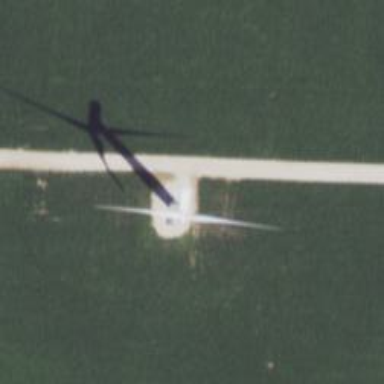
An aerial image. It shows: Wind generator powered by horizontal-axis wind turbine.